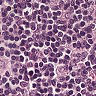
Metastatic tissue present: no